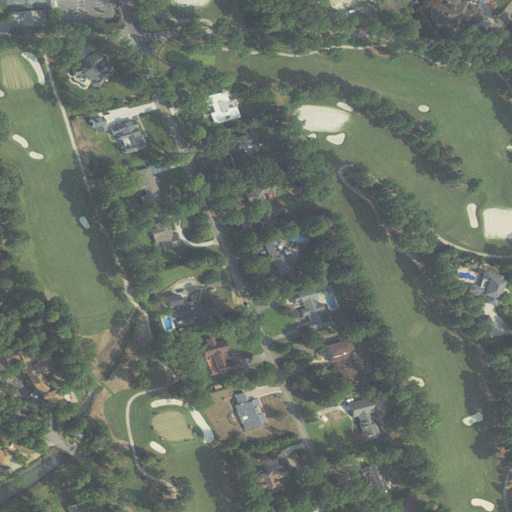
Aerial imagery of cape in Virginia named Bird Neck Point containing open development, low intensity development, evergreen forest, deciduous forest, medium intensity development, barren land, herbaceous wetlands, and high intensity development